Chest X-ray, AP view. Patient: 36 years old, sex F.
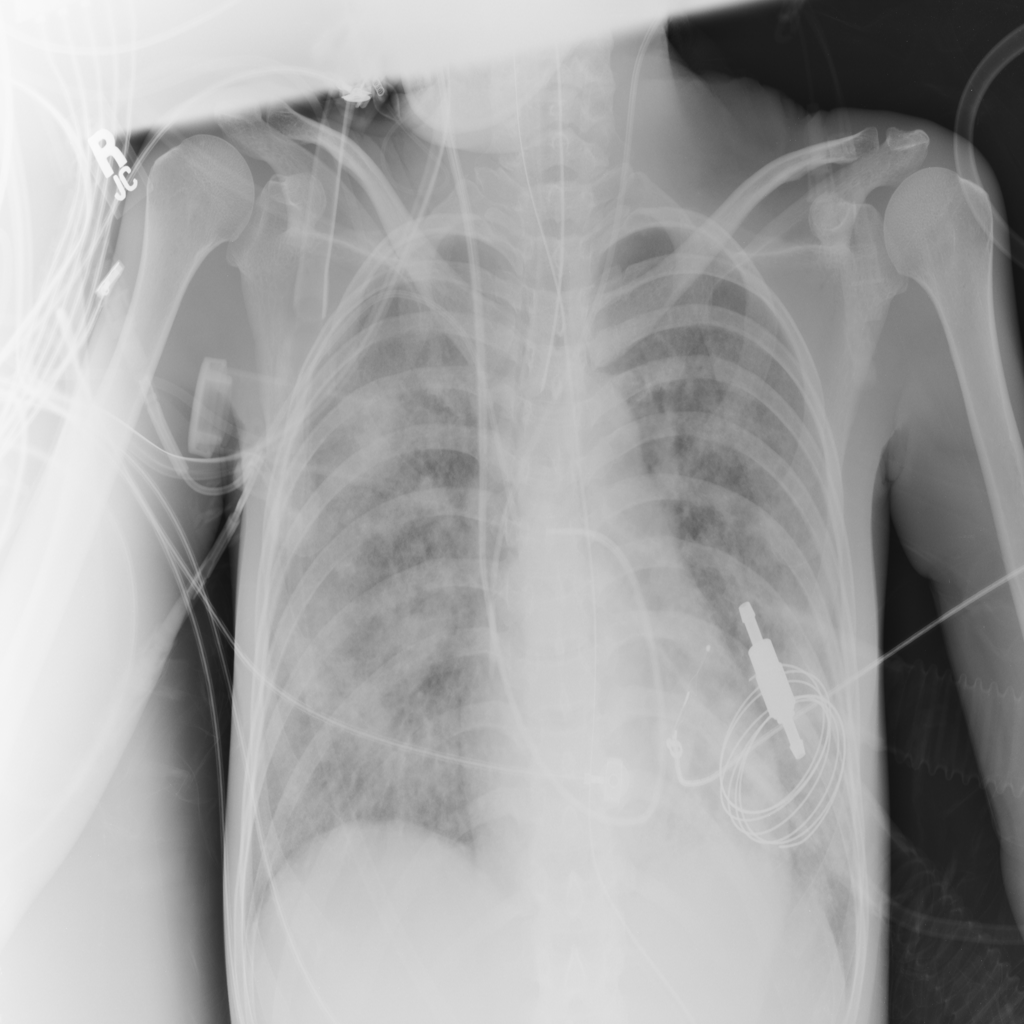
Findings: No Finding